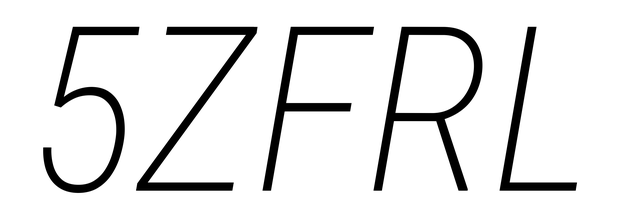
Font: Roboto-Italic_Condensed_ExtraLight_Italic